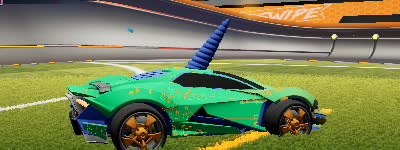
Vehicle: werewolf